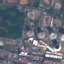
Land use / land cover: Industrial